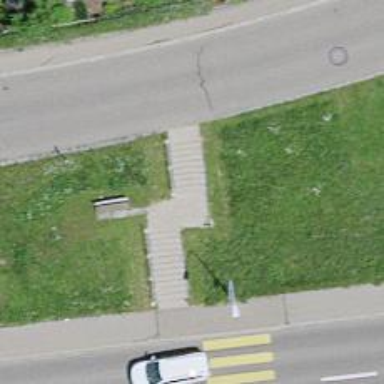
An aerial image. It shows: Set of steps on the road.